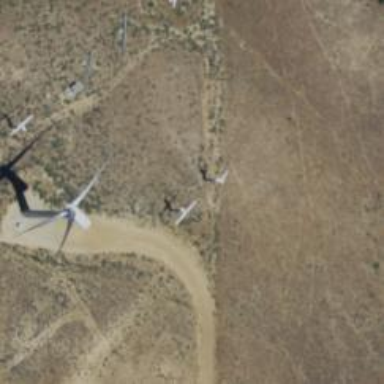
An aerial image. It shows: Wind power generator with wind turbines.